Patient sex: M
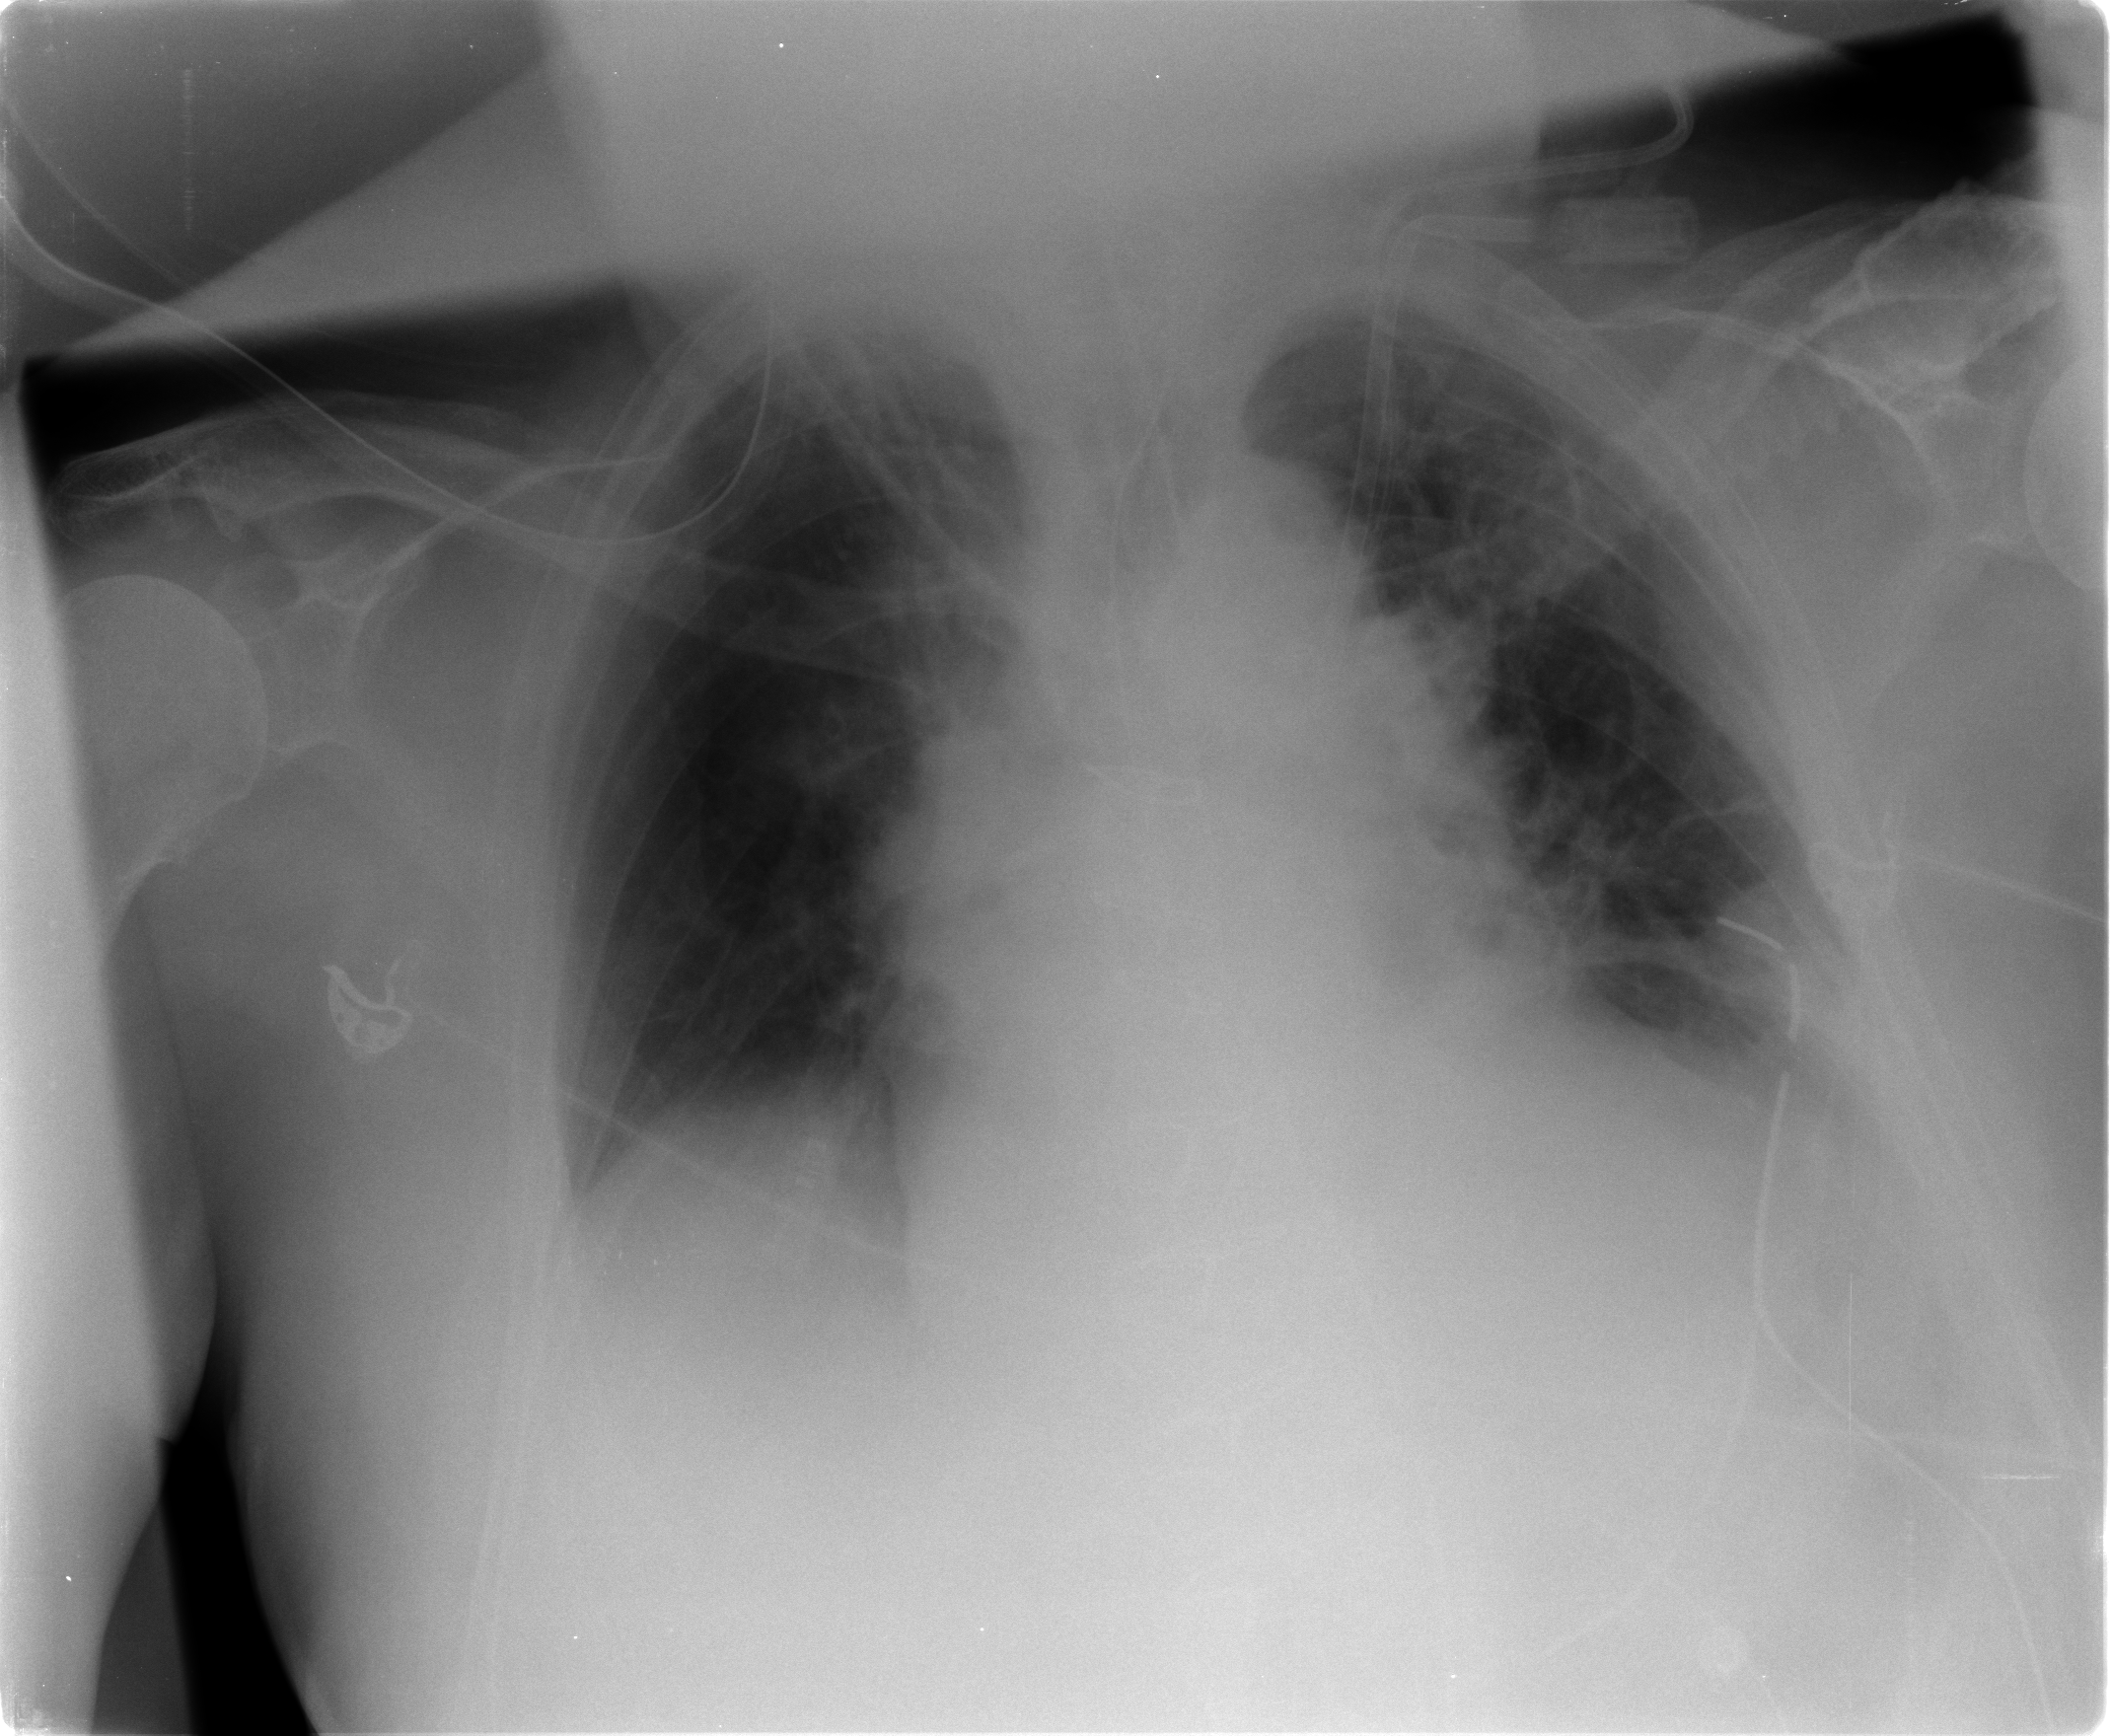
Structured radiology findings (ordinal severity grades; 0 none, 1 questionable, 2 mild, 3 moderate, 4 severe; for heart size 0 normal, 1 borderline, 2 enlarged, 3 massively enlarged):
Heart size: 1
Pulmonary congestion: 2
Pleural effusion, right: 0
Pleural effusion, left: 1
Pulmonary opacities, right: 1
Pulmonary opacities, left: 2
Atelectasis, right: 1
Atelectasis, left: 2